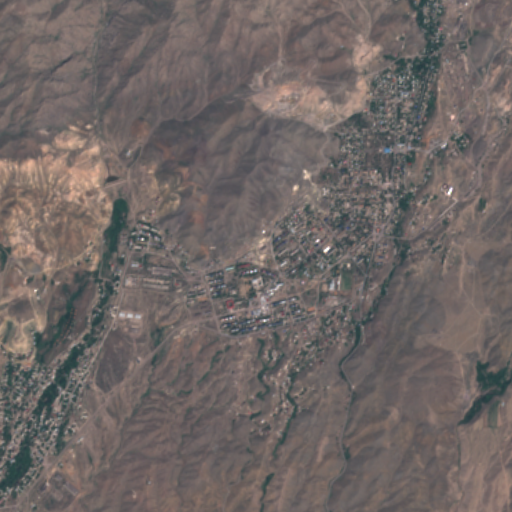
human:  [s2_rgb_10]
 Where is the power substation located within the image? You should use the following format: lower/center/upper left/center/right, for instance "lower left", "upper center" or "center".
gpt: The power substation is located in the center left of the image.
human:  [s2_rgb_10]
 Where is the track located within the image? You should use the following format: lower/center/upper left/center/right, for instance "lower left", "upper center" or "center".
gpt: The track is located in the center right of the image.
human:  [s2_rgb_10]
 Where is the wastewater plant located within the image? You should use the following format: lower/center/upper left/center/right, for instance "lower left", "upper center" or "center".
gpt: The wastewater plant is located in the lower left of the image.
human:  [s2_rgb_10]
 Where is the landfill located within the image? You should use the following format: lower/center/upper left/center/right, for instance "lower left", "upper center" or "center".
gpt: There is no landfill in the image.